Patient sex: M
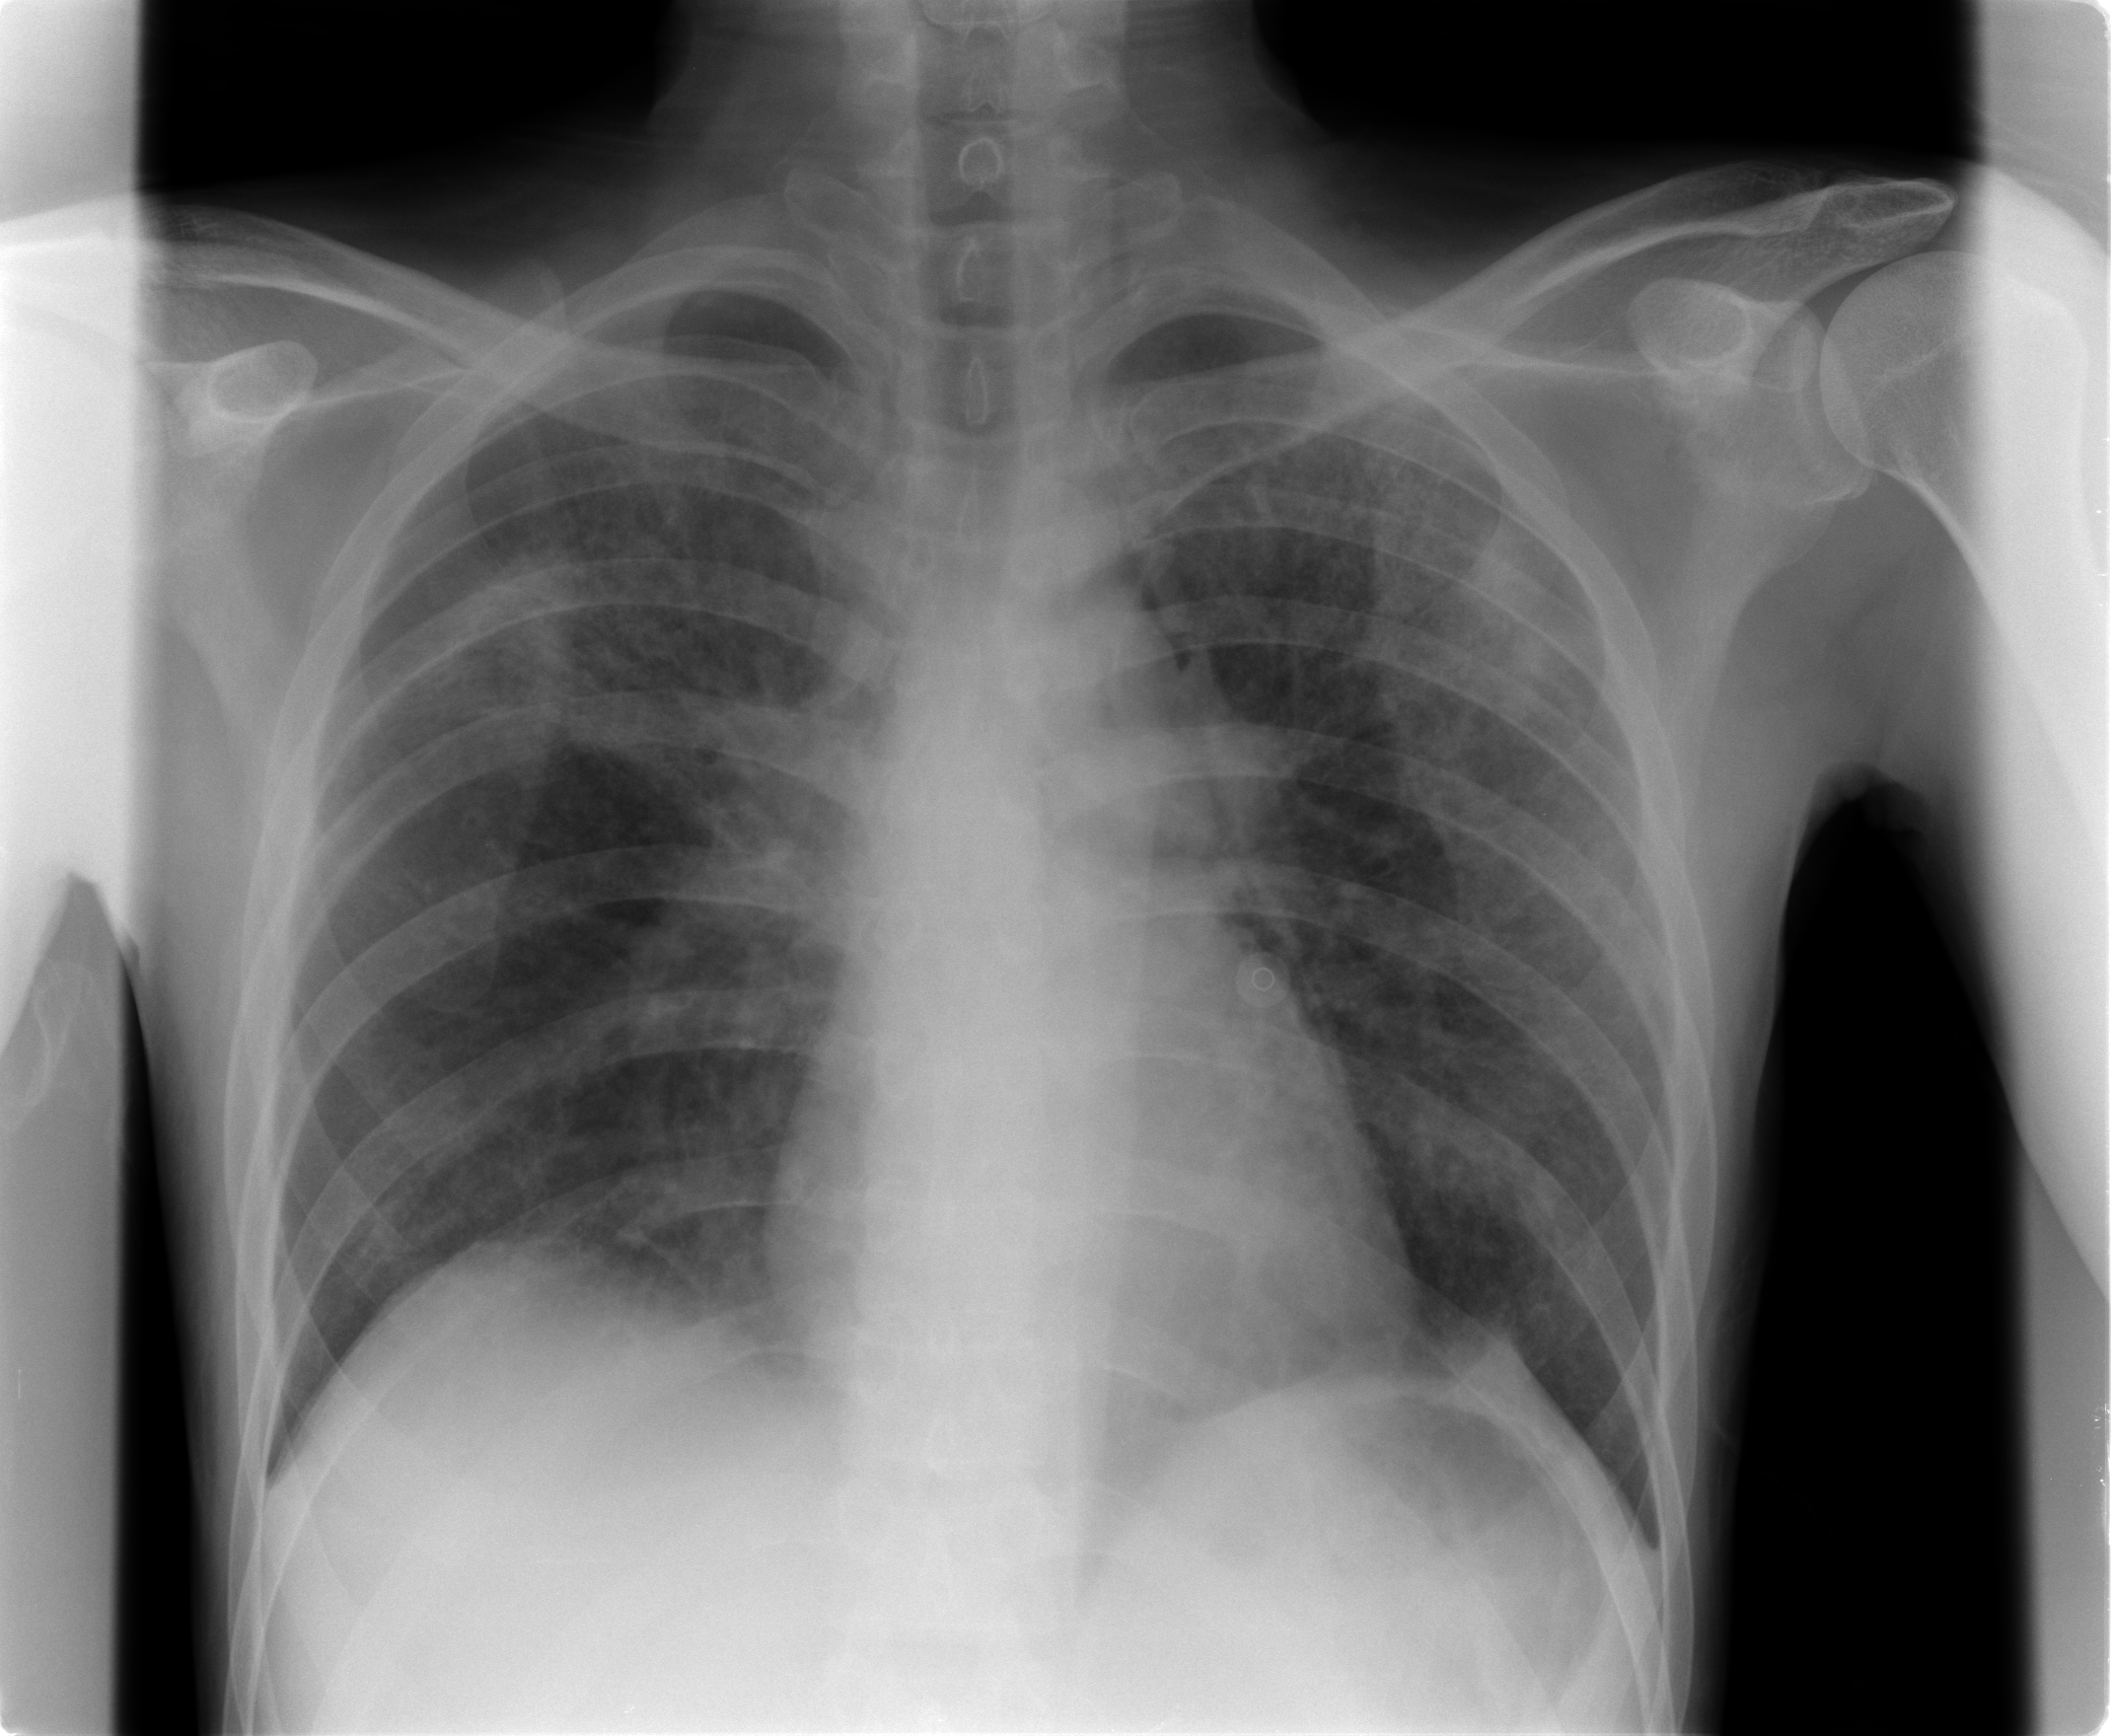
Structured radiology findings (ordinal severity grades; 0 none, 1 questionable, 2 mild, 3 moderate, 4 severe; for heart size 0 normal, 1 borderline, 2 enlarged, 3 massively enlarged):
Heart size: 0
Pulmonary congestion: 3
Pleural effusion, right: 0
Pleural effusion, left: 0
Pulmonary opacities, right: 2
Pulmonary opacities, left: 2
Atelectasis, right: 2
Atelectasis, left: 2